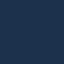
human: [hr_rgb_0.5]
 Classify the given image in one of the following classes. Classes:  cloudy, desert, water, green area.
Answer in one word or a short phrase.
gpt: water